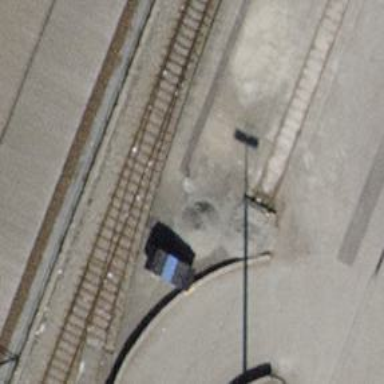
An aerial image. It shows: Railway buffer stop.